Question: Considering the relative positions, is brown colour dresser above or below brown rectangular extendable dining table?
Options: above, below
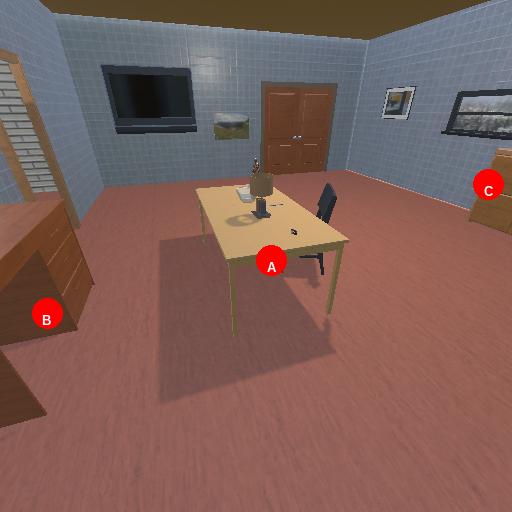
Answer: above